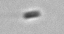
Label: Bacillariophyceae